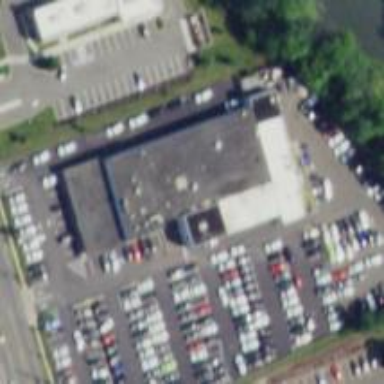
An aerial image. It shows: Commercial building.